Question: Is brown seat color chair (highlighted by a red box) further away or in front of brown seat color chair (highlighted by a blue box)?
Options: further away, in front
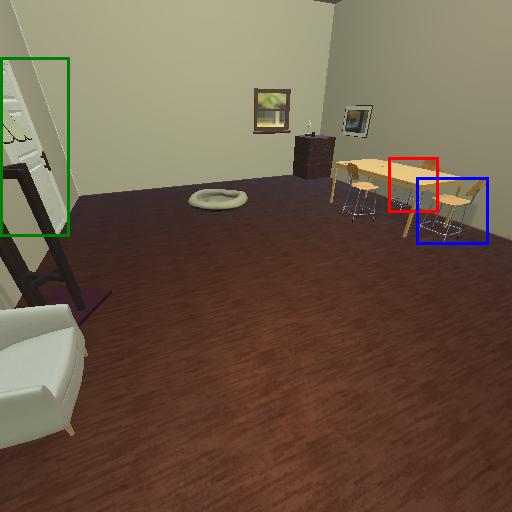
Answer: further away